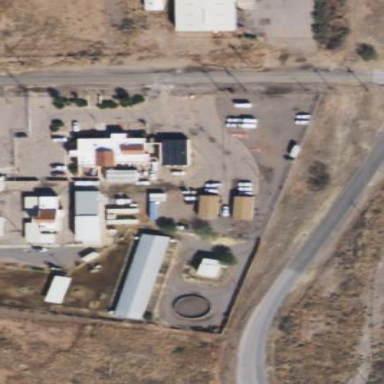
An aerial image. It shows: Police facility.